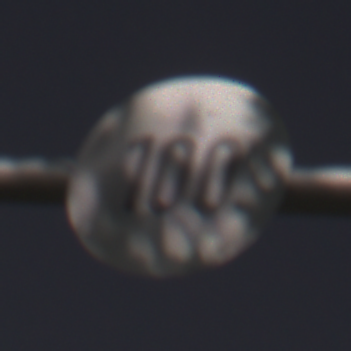
Verkehrszeichen: Geschwindigkeit100
Umgebung: Outdoor, Nature
Tageszeit: Night
Wetter: Clear
Licht: Natural
Jahreszeit: NotSpecified
Kontrast: HighContrast